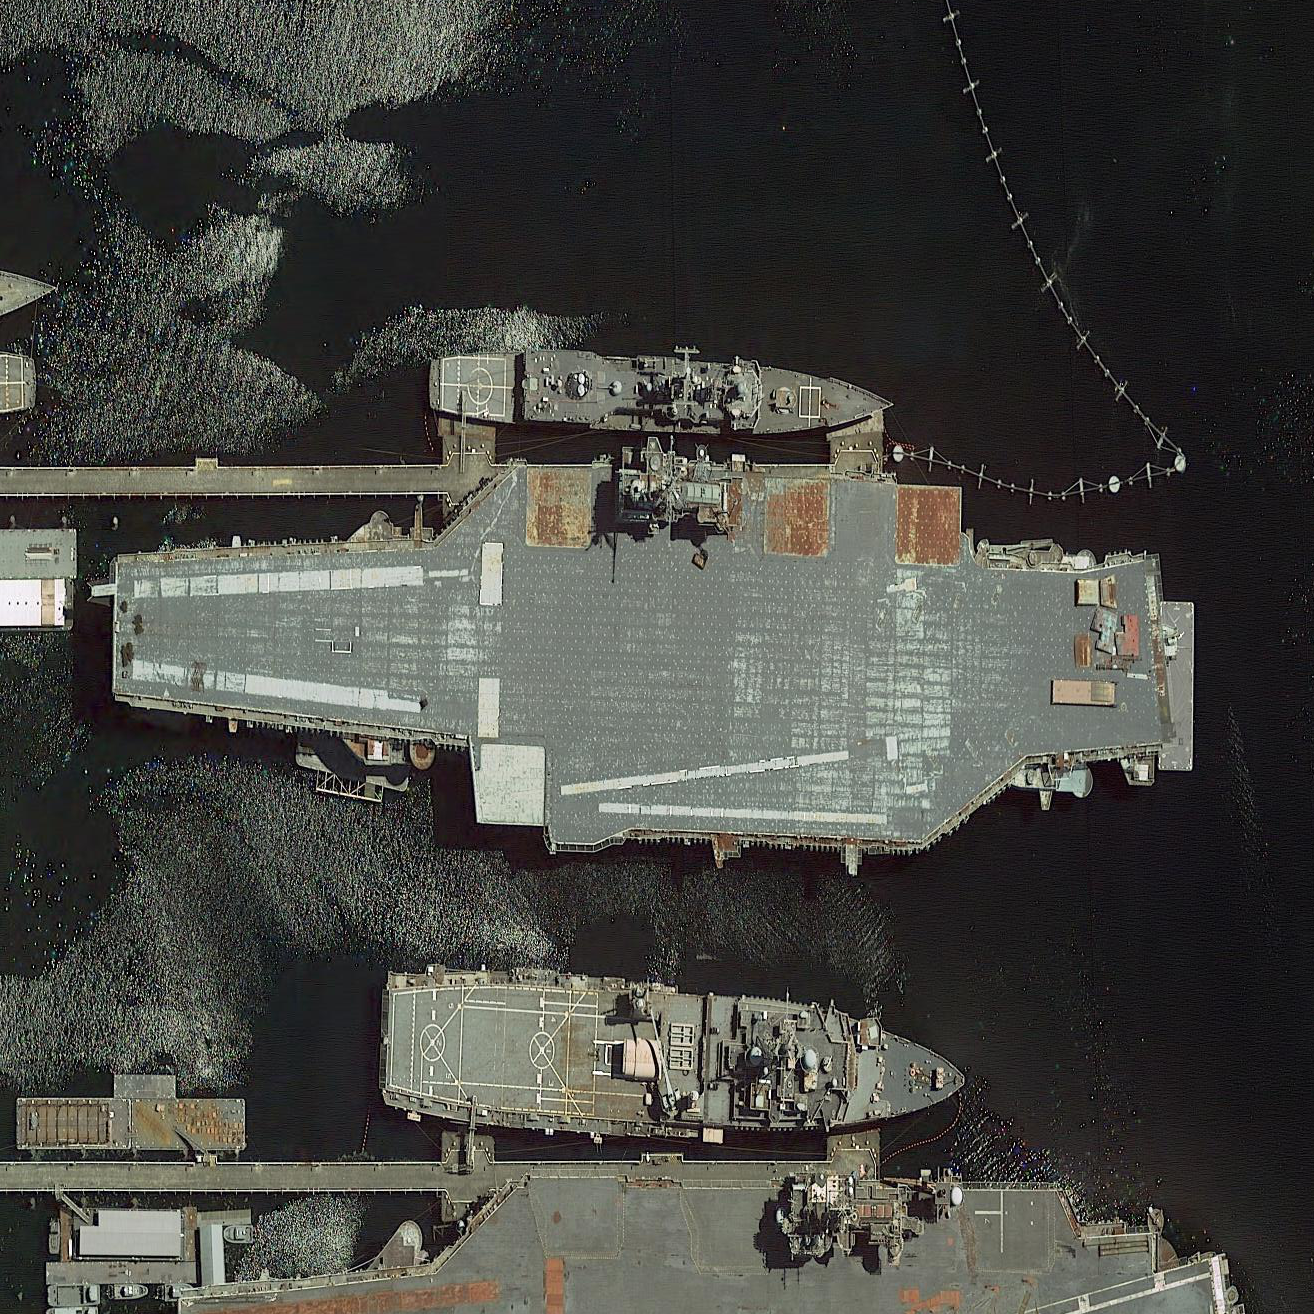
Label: aircraft_carrier